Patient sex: M
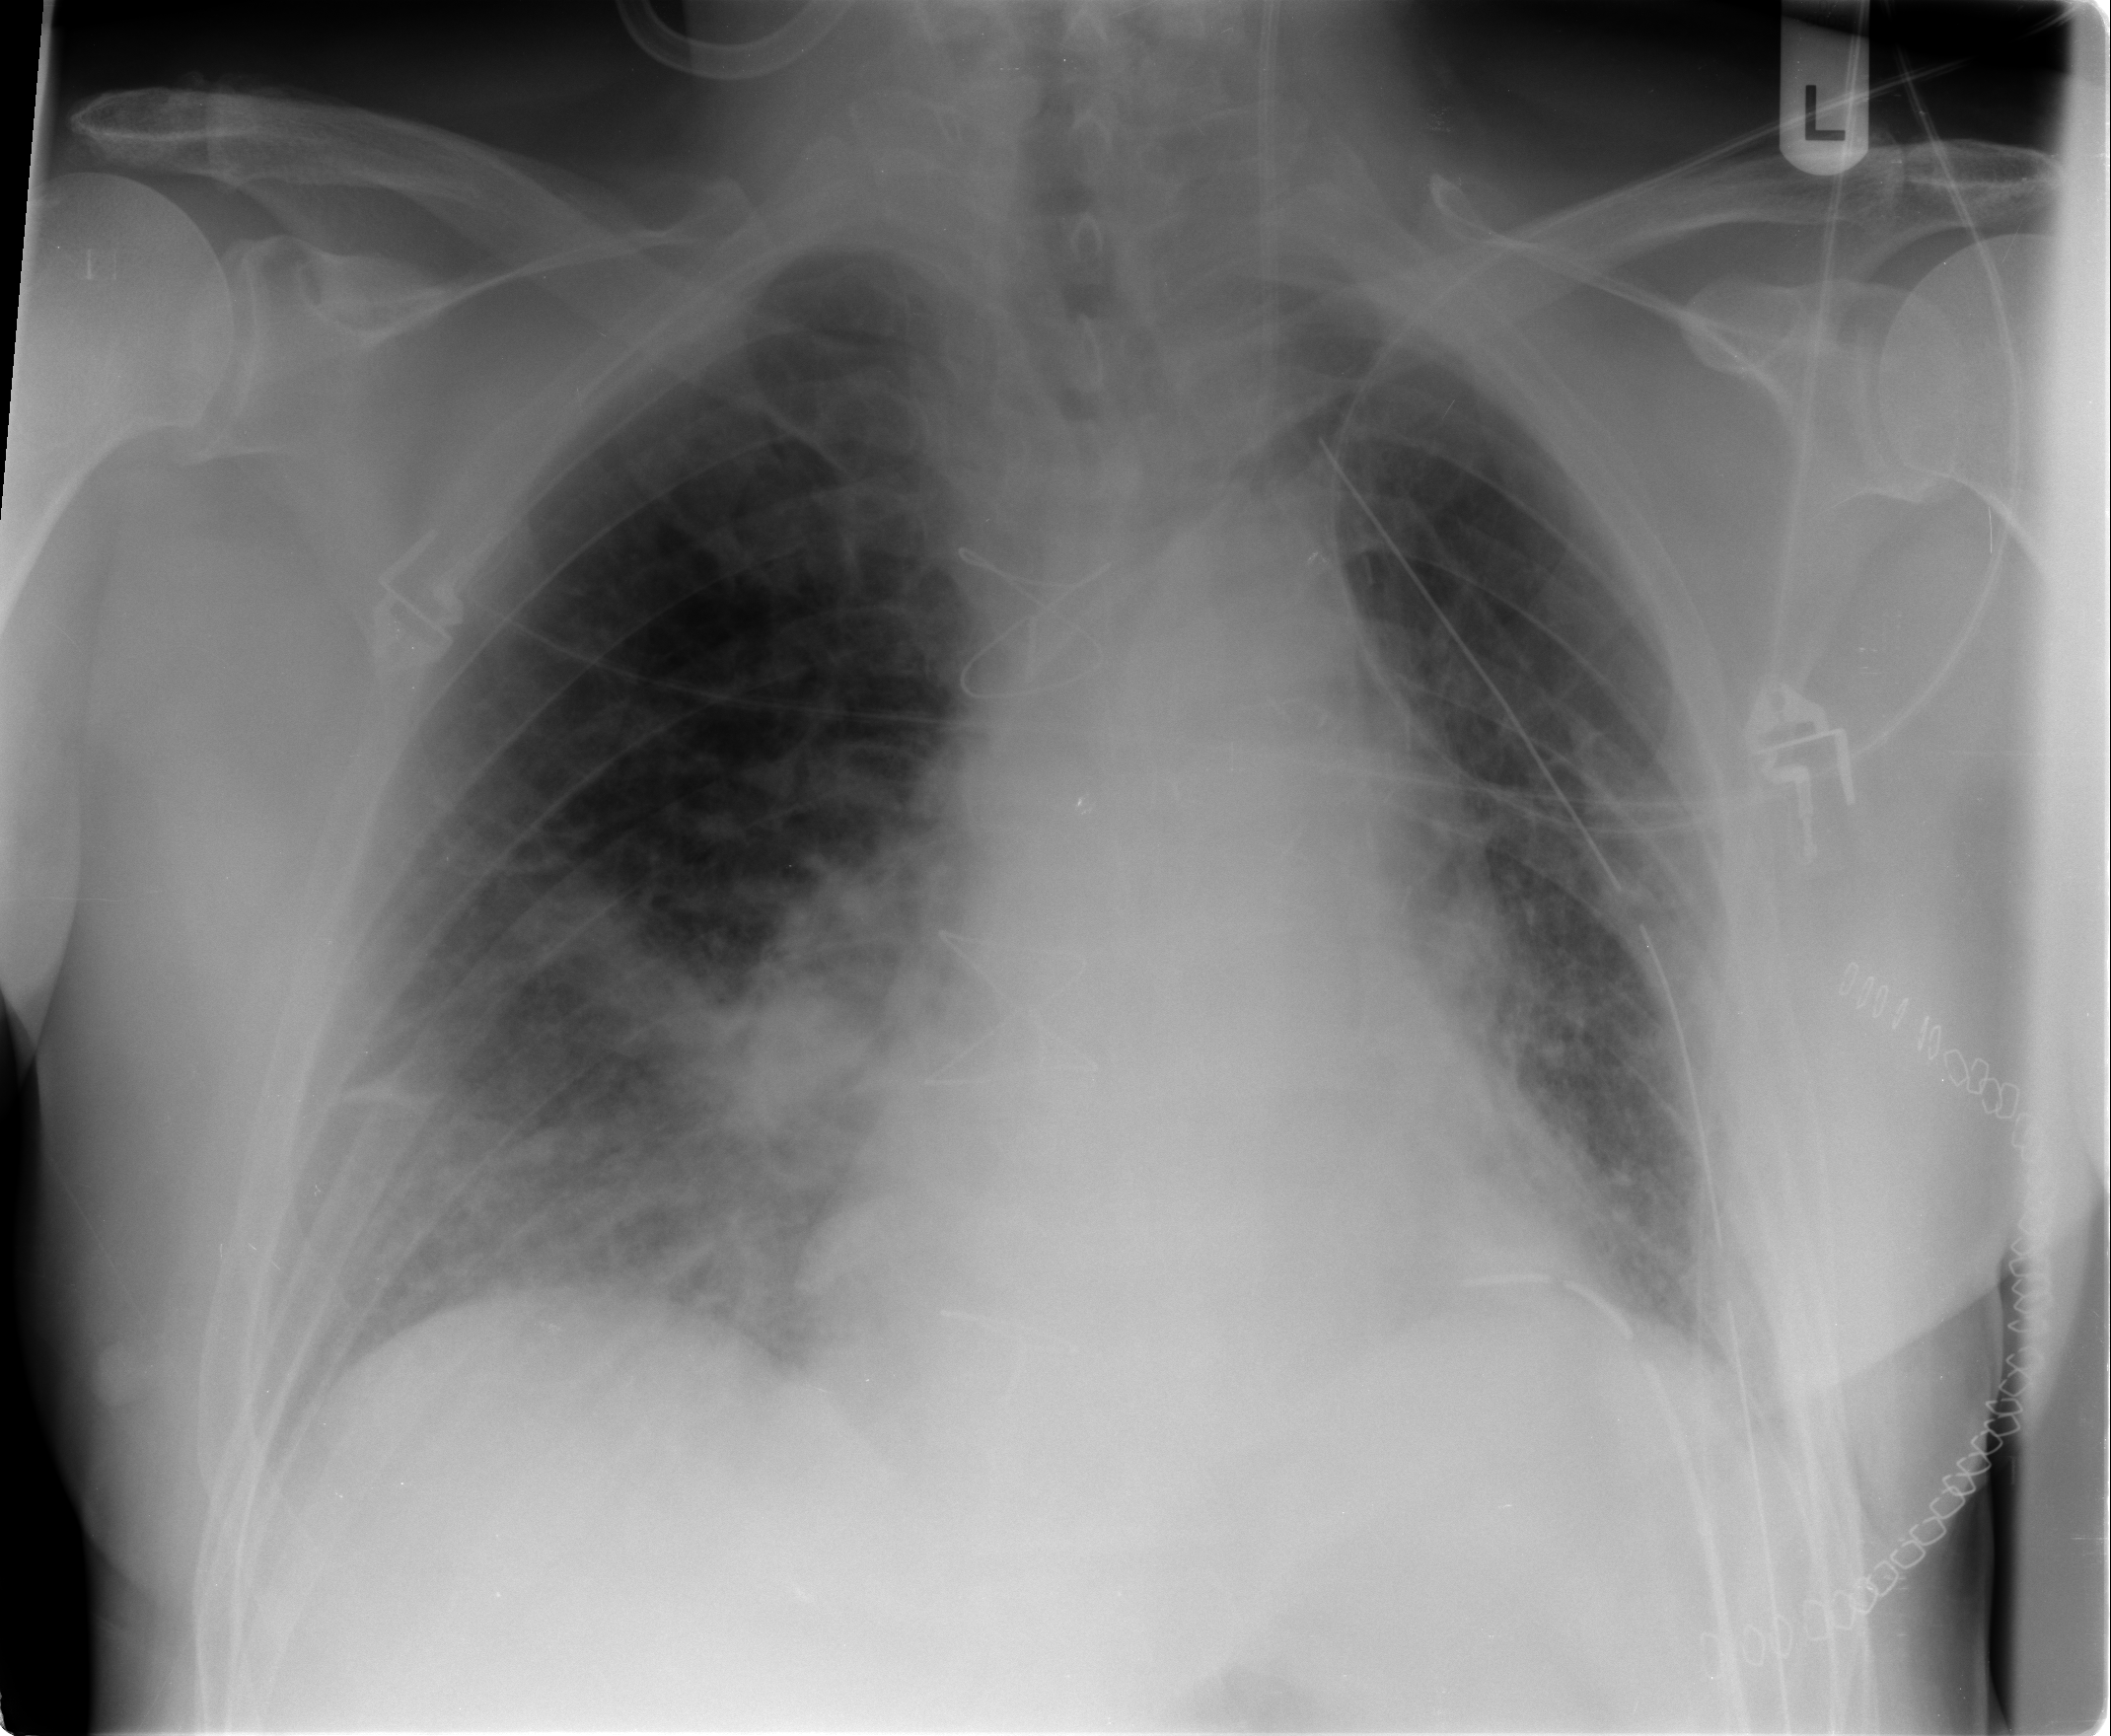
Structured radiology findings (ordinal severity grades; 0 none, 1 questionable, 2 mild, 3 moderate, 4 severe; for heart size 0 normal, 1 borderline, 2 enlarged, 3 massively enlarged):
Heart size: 0
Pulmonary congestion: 1
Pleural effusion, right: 1
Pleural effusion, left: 0
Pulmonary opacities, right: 2
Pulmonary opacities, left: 0
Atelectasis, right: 2
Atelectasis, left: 1